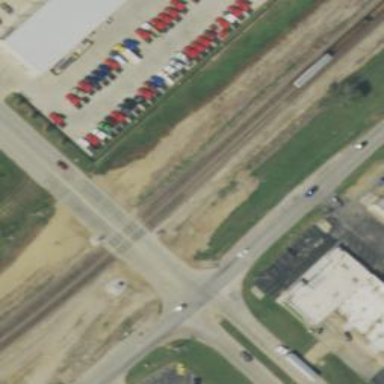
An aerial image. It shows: Level railway crossing with lights and barriers.